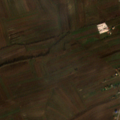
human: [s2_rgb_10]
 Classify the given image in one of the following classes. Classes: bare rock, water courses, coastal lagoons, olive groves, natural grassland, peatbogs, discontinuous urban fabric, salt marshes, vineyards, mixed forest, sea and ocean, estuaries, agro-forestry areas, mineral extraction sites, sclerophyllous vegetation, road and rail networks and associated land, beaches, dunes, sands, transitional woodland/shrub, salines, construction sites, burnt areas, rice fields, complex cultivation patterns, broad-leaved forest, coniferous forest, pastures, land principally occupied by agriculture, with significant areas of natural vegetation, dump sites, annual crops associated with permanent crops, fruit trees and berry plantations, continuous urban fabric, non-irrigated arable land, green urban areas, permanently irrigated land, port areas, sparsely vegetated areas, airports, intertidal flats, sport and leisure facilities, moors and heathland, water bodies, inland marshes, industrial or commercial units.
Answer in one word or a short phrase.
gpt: discontinuous urban fabric, non-irrigated arable land, complex cultivation patterns